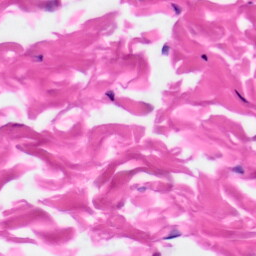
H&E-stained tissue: Skin